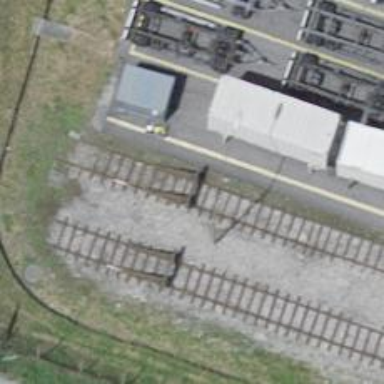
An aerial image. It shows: Disused railway yard.